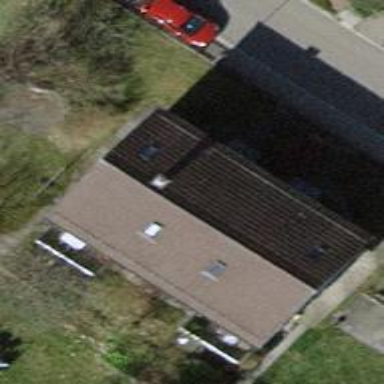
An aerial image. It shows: Gabled building.